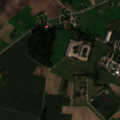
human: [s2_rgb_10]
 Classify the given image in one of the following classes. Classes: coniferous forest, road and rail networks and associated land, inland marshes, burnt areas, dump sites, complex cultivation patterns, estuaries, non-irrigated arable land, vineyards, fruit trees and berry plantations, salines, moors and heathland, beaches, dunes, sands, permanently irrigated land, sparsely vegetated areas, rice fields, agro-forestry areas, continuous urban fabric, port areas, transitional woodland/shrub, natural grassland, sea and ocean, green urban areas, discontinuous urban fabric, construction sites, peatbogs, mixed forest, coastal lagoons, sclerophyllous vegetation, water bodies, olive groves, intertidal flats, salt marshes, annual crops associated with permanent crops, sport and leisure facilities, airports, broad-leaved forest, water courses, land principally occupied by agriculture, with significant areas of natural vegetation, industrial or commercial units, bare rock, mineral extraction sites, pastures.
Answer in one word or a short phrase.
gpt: discontinuous urban fabric, industrial or commercial units, non-irrigated arable land, complex cultivation patterns, land principally occupied by agriculture, with significant areas of natural vegetation